Question: I am analyzing memory leak in our application. After some investigation using I recognized that the root which 'keeps' all references is '
> sun.awt.windows.WToolkit

And now I don't know how to interprate this result. I thought that sun.awt.windows.WToolkit shouldn't cause leaks. Maybe anyone has a suggestion how to interprate this result?
One of our ideas which we try to check is that it is caused by JIDE library which we are using <URL> but it is hard to say if it has anything to do with it.
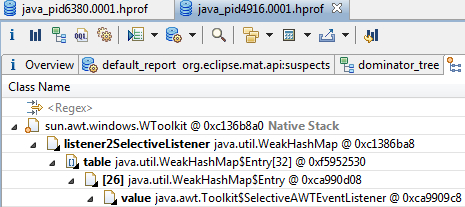
Answer: Calling 'ilog.views.chart.IlvScalableFontManager#dispose' solved our problem.
See <URL>